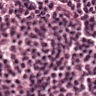
Metastatic tissue present: no